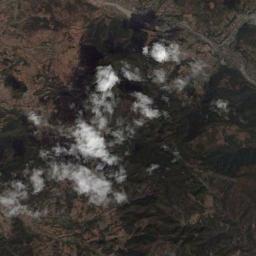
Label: cloud